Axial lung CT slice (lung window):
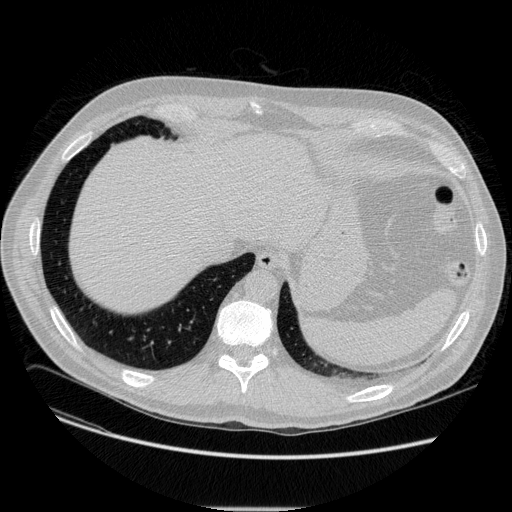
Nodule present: no